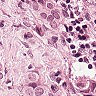
Metastatic tissue present: yes